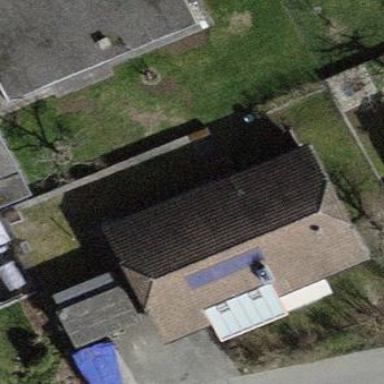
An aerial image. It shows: Residential house.